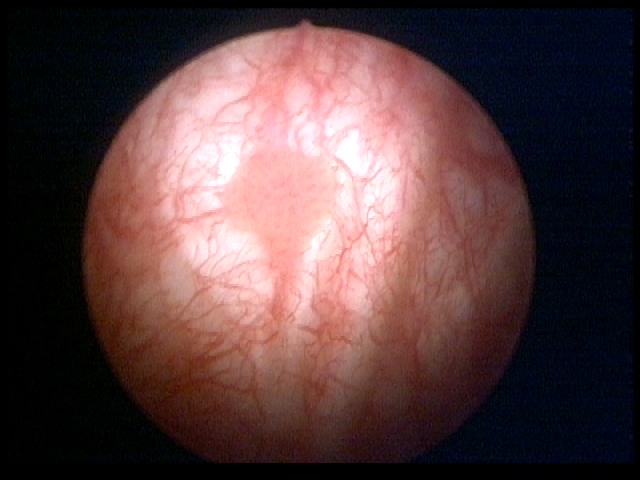
Modality: WLC
Class: Malignant
Subclass: LowGradePapillary
Lesion: Multifocal
Multifocal: 2 to 7
Stage: Ta
Morphology: Papillary
Bladder cancer association: Yes